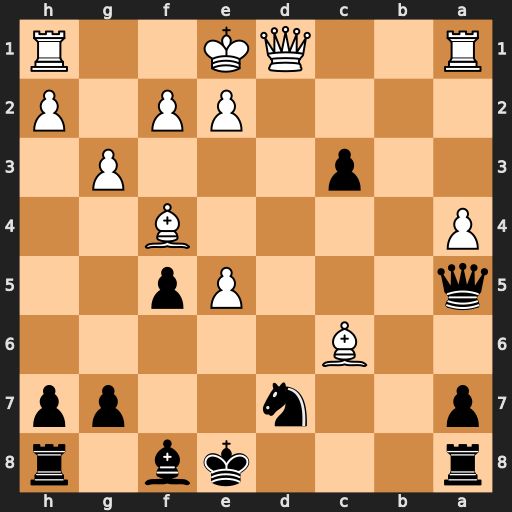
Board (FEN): r3kb1r/p2n2pp/2B5/q3Pp2/P4B2/2p3P1/4PP1P/R2QK2R
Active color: b
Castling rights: KQkq
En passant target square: -
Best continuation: c2+ Qd2 Bb4